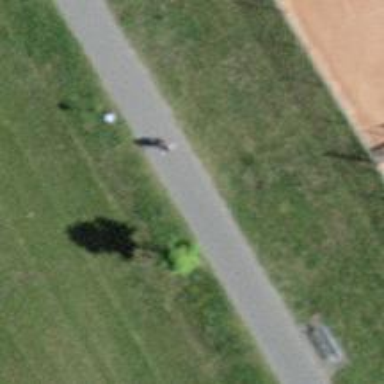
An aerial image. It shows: Avenue of broadleaved trees.